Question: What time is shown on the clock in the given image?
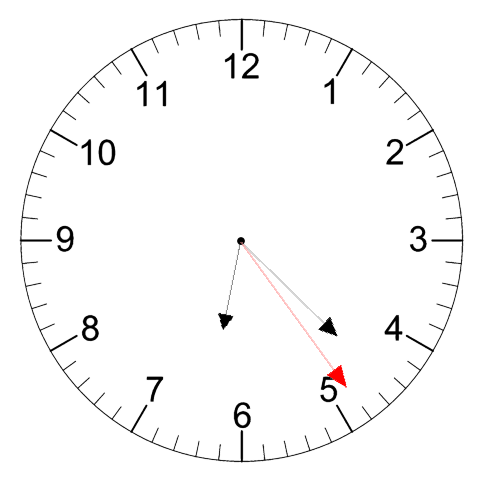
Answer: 06:22:24